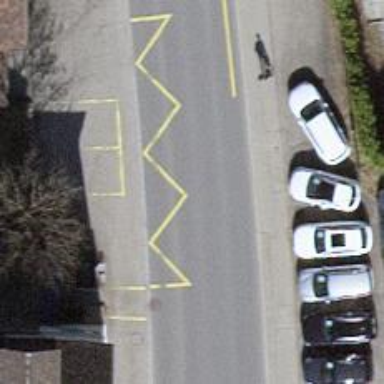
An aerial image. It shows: Public transport stop position.